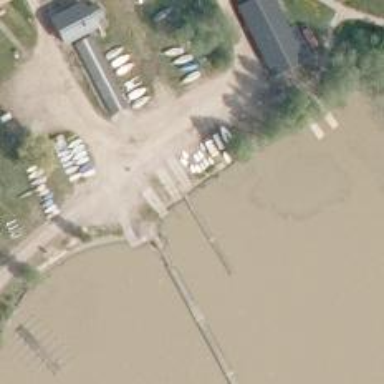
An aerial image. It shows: Slipway on leisure land.